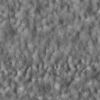
Label: not_dusty